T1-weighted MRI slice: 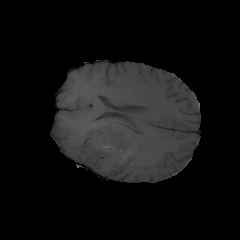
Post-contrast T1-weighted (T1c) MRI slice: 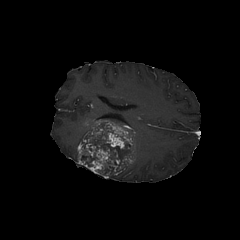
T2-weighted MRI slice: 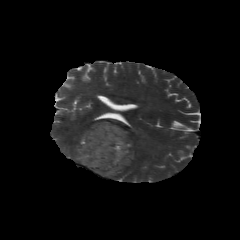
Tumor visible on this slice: yes